The image shows the envelope spectrum of a rolling-element bearing's vibration signal, with the characteristic fault frequencies (BPFO outer race, BPFI inner race, BSF ball, FTF cage) marked as reference lines. Determine the bearing's health state. Answer with exactly one of: normal, inner_race, outer_race, ball.
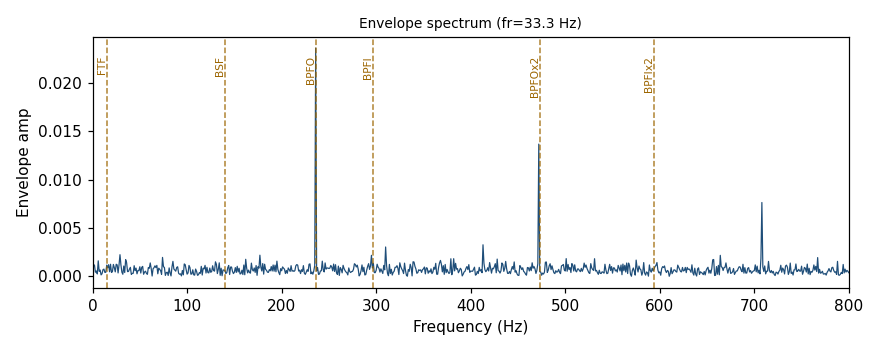
Answer: outer_race